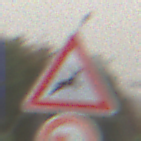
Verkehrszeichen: WildwechselLinks
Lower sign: UeberholverbotKraftfahrzeuge
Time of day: MorningAfternoon
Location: Outdoor (Suburban)
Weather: Overcast
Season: NotSpecified
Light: Natural